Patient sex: F
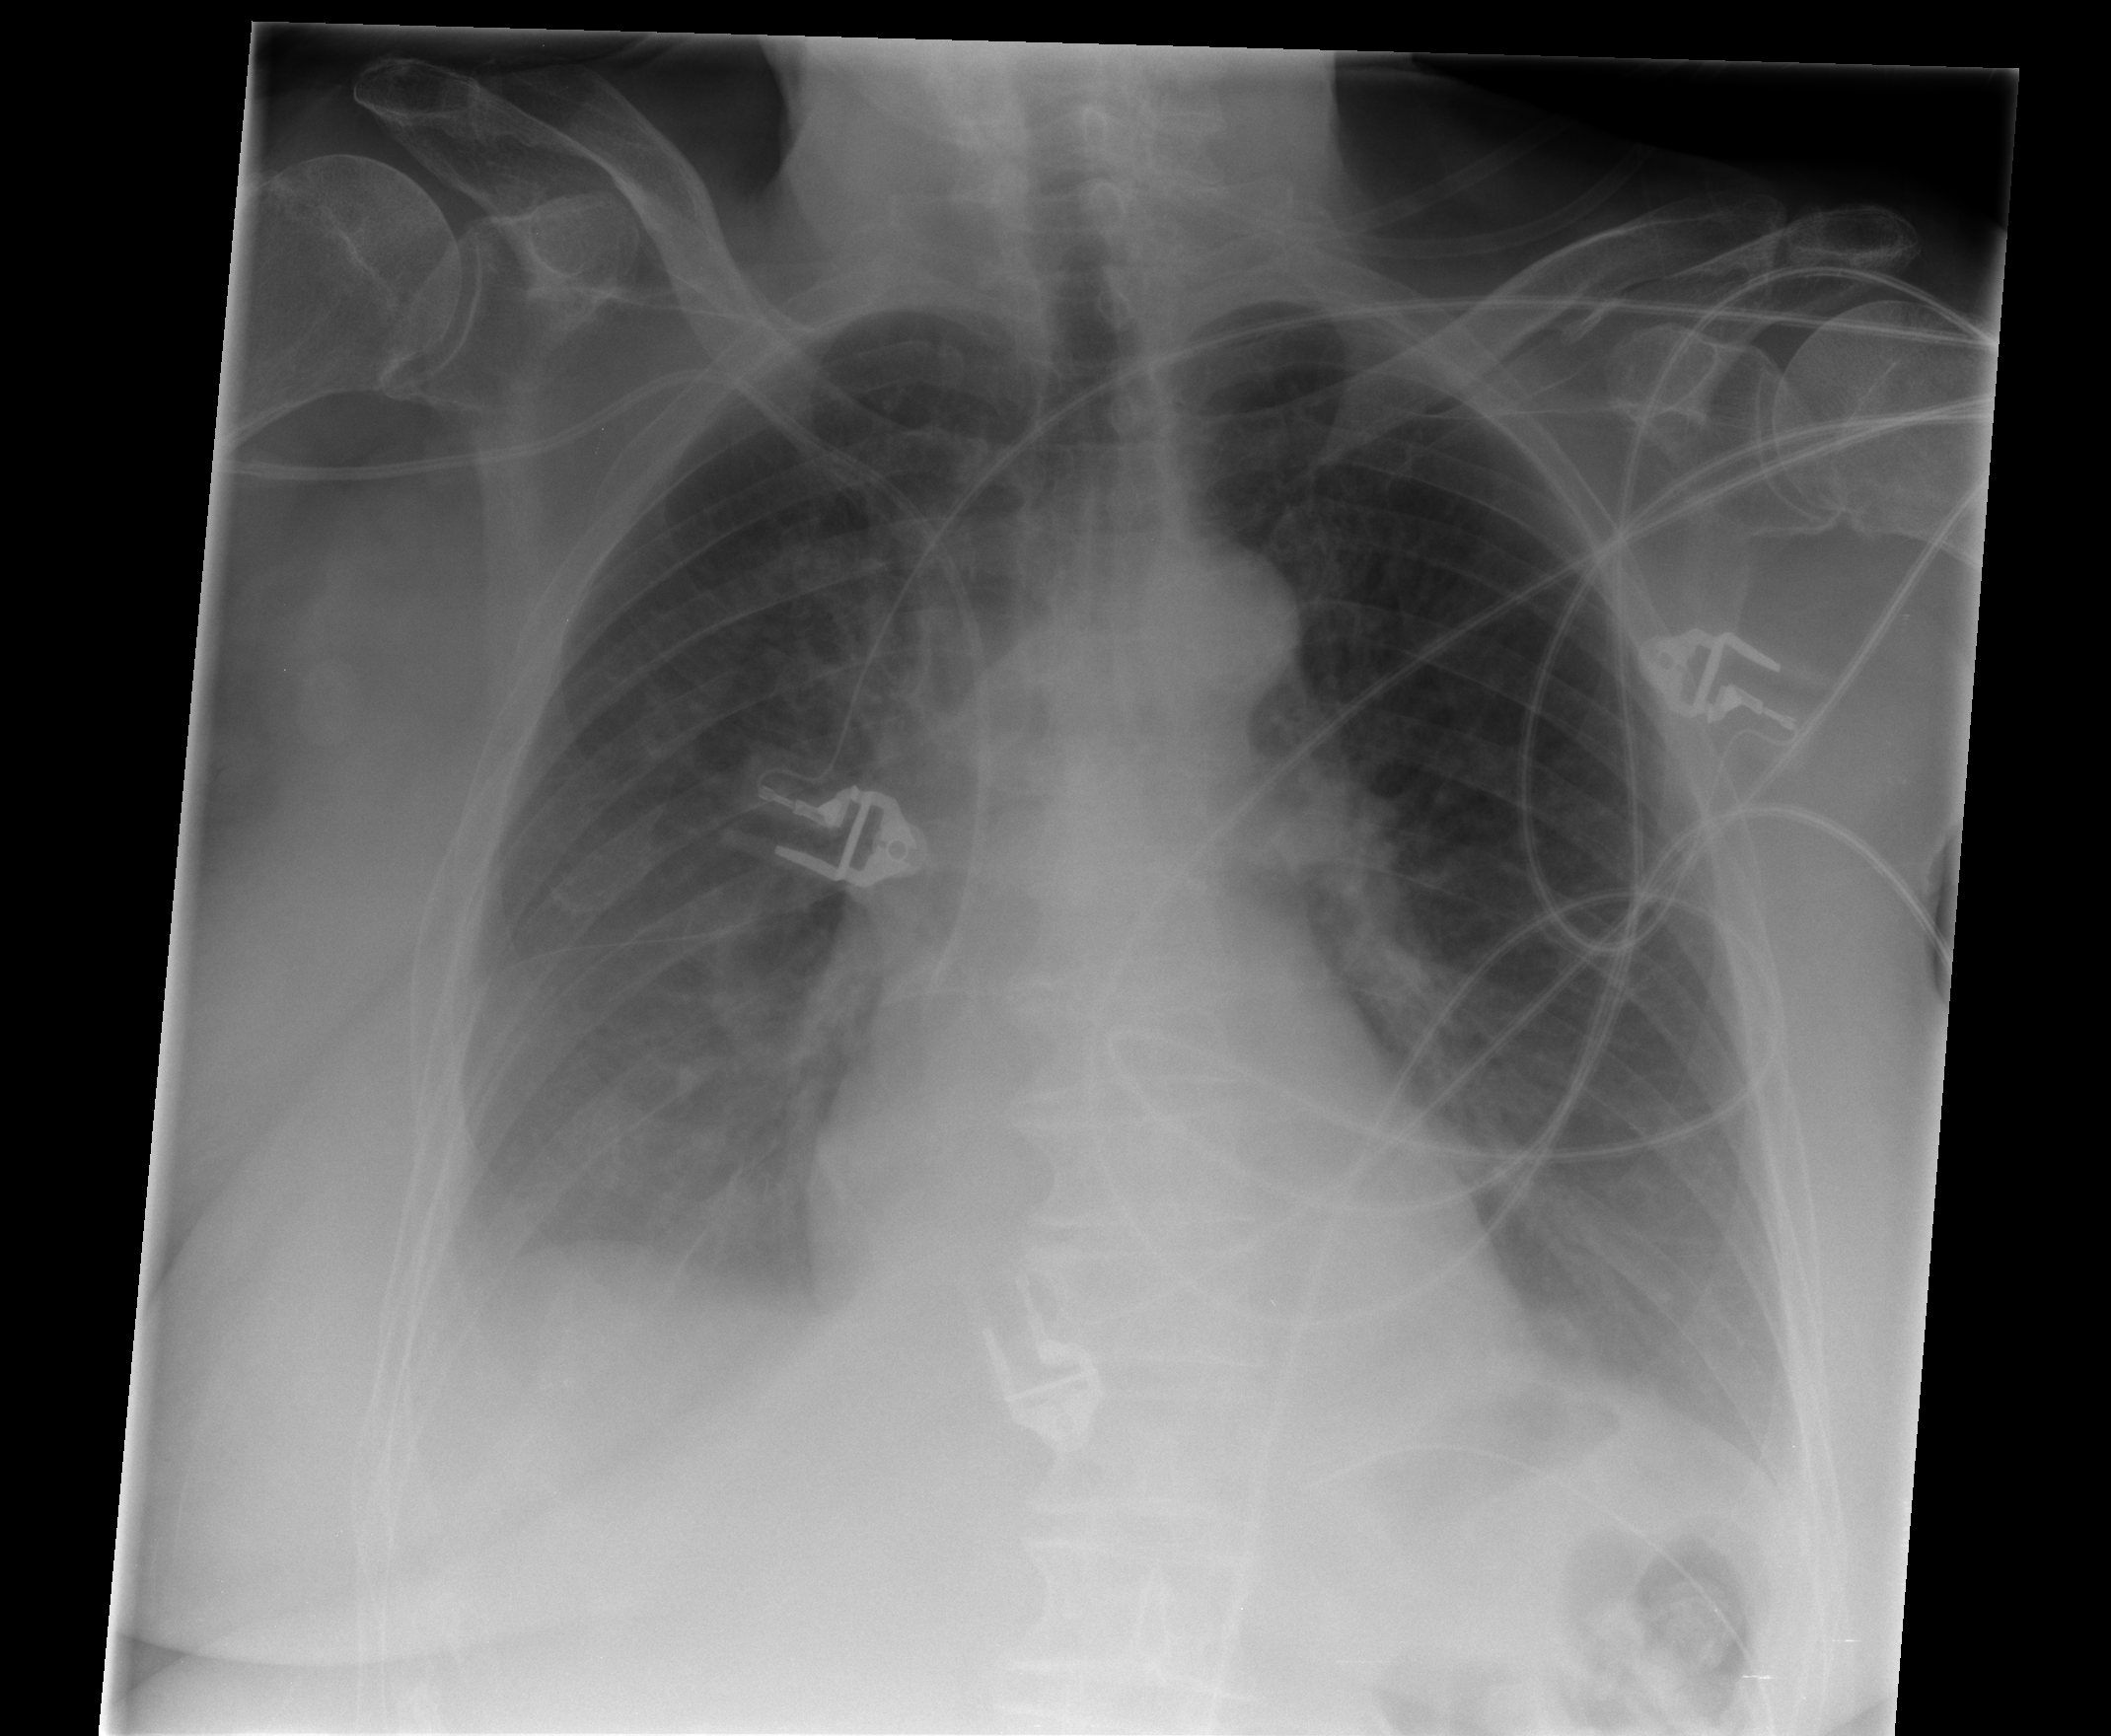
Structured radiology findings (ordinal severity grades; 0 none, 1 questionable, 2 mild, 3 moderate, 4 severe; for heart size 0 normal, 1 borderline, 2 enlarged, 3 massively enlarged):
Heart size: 0
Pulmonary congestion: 1
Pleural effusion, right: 2
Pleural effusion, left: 2
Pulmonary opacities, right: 0
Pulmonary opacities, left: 0
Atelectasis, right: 2
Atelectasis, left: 2